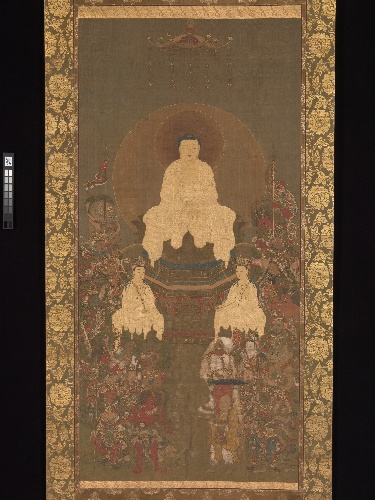
Title: 釈迦三尊十六善神像|Shaka (Shakyamuni), the Historical Buddha, with Two Attendant Bodhisattvas and Sixteen Benevolent Deities
Artist: Unidentified artist
Date: late 14th century
Object type: Hanging scroll
Classification: Paintings
Medium: Hanging scroll; ink, color, gold, and cut gold on silk
Culture: Japan
Period: Nanbokuchō period (1336–92)
Dimensions: Image: 55 x 26 in. (139.7 x 66 cm)
Overall with mounting: 93 1/4 x 34 1/4 in. (236.9 x 87 cm)
Overall with knobs: 93 1/4 x 36 3/8 in. (236.9 x 92.4 cm)
Department: Asian Art
Credit line: Purchase, Sue Cassidy Clark Gift, in honor of Donald Keene, 2012
Accession year: 2012
Repository: Metropolitan Museum of Art, New York, NY
Tags: Buddhism|Buddha|Shakyamuni|Monks|Lions|Elephants|Deities